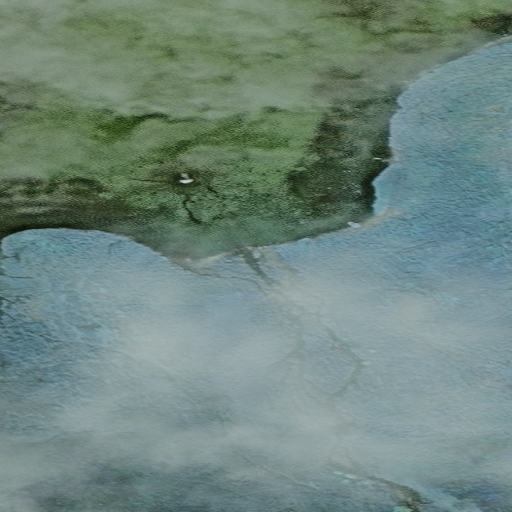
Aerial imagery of valley in Alaska named Houseblock Valley containing only unknown